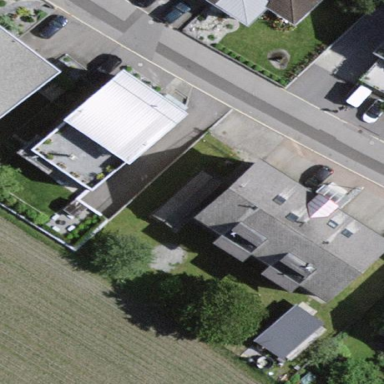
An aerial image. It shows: Semidetached house.